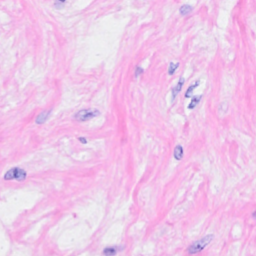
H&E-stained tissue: Breast